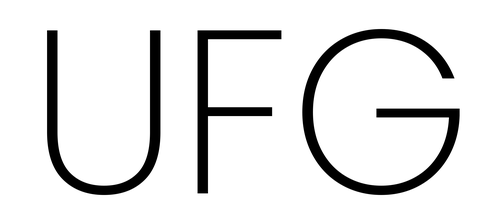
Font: Poppins-ExtraLight